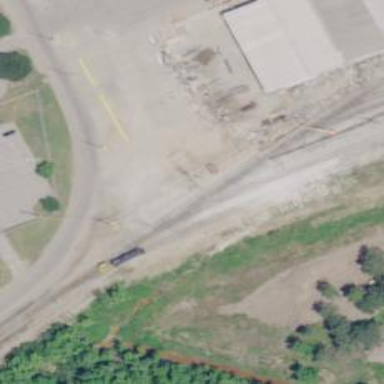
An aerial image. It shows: Railway spur service.